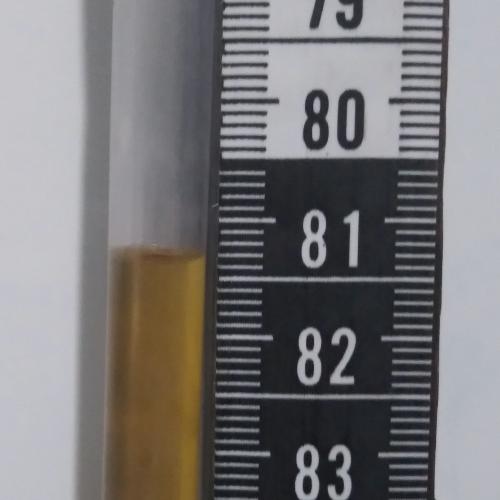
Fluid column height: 81.3 cm